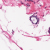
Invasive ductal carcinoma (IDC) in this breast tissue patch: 0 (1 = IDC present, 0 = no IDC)